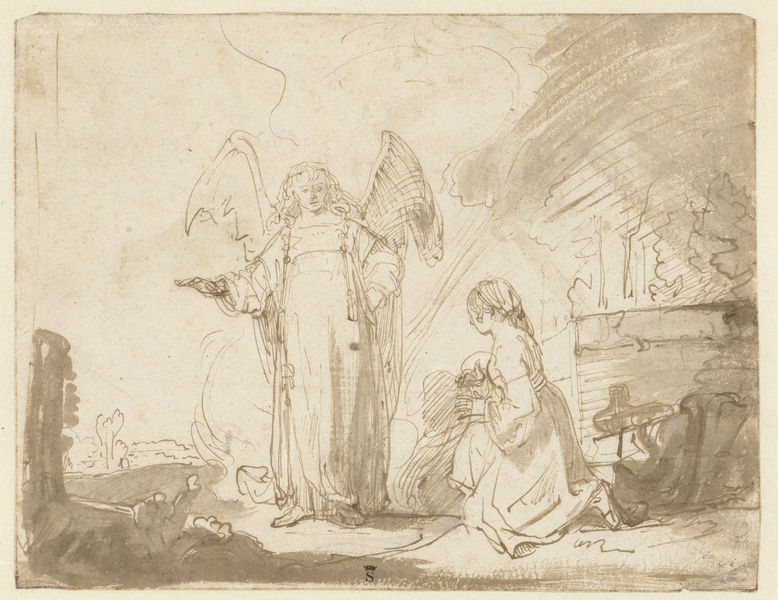
Titel: Engel verschijnt aan Hagar bij de bron
Künstler: Ferdinand Bol
Standort: Amsterdam
Institution: Rijksmuseum
Schlagwörter: flügel, himmel, schatten, landschaft, frau, hut, hüte, kleid, kopfbedeckungen, licht, skizze, zeichnung, haus, mütze, mützen, rembrandt, stehen, erde, gewand, mutter, hübsch, locken, engel, kopfbedeckung, magd, sepia, kopftuch, sandalen, junge frau, knie, barfuss, tusche, froh, jungfrau, baun, knien, beten, entwurf, sandale, heiligenschein, kniend, knieen, hermes, götterbote, heilig, maria, madonna, mutter gottes, sexy, bitten, verkündigung, botschaft, gottesmutter, gabriel, empfängnis, niederkunft, unsere liebe frau, heilige maria, erden, madonna mit dem kind, erfurcht, e, goettlich, gottesgebärerin, maria von nazaret, verkündigung des herrn